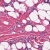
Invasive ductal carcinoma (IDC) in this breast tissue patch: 1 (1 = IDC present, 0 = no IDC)